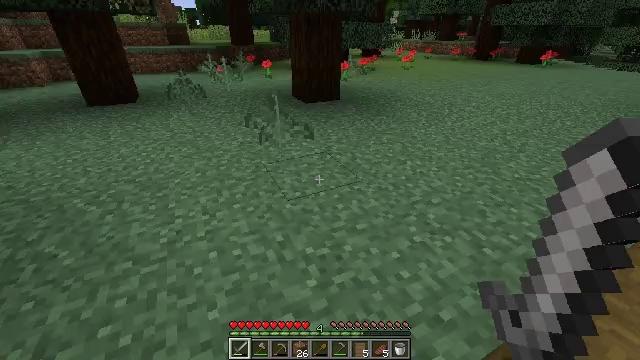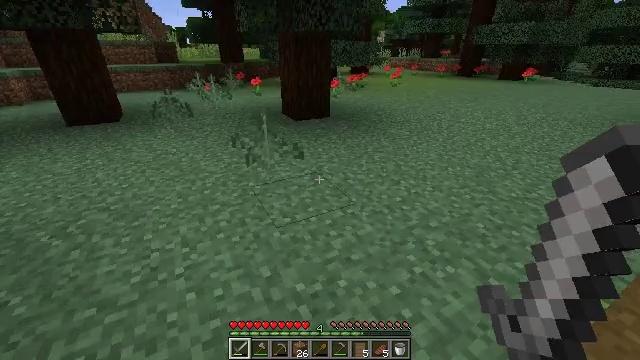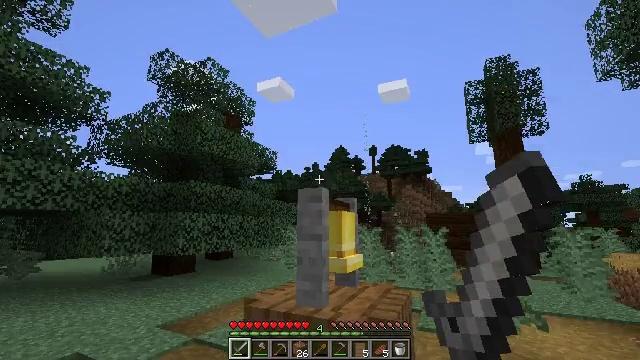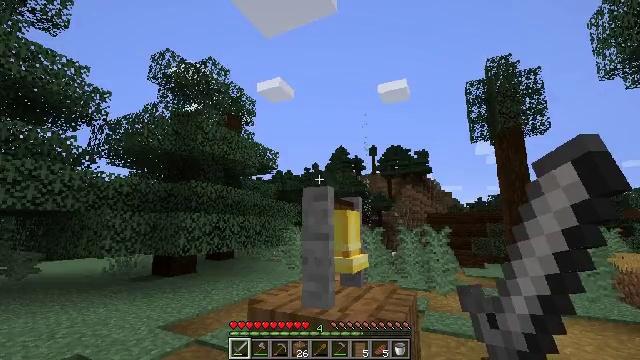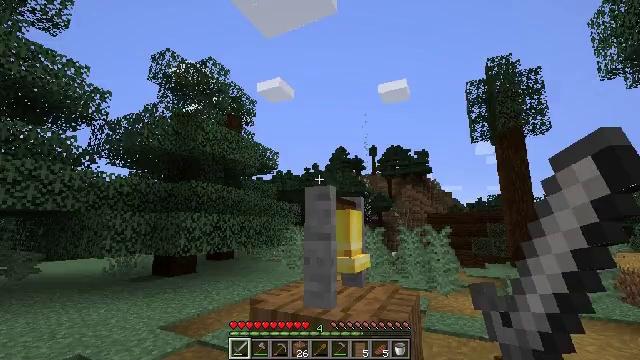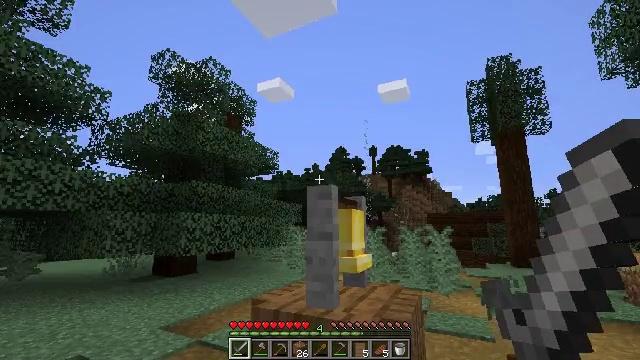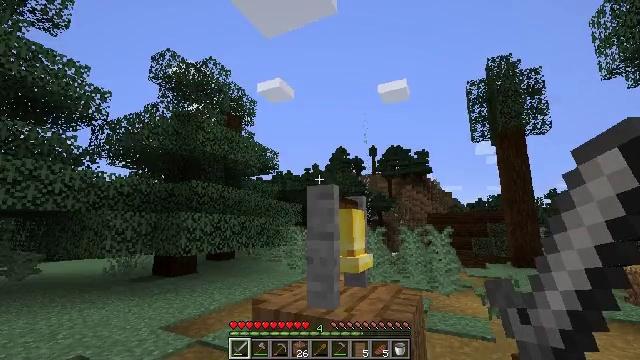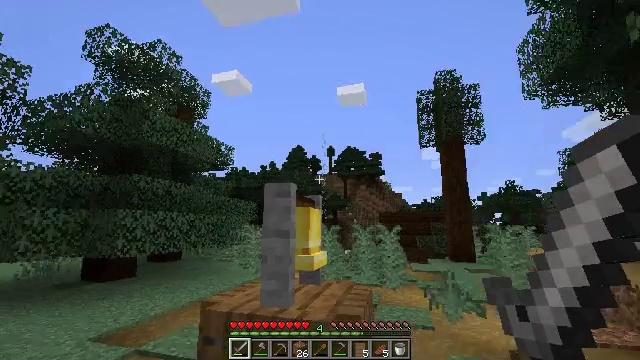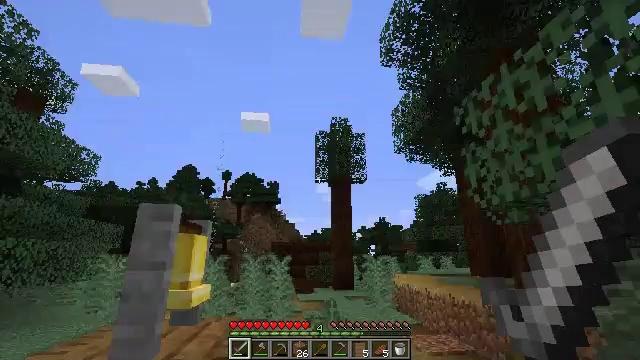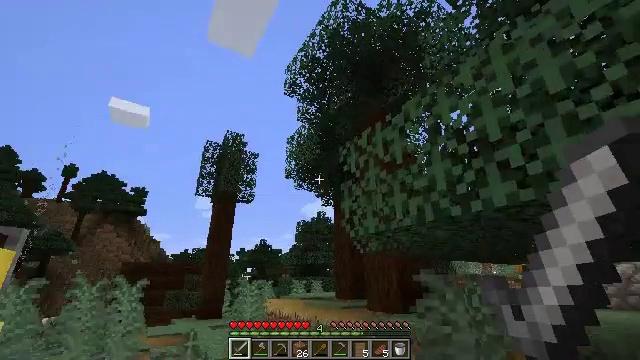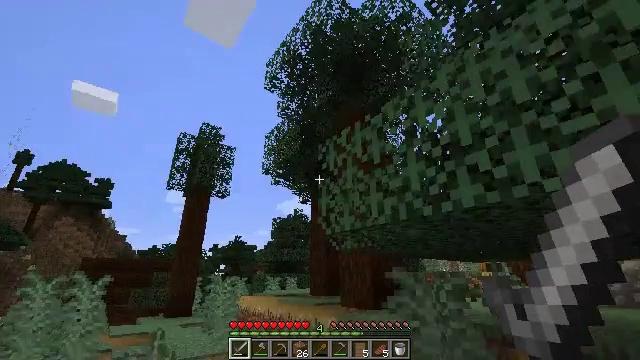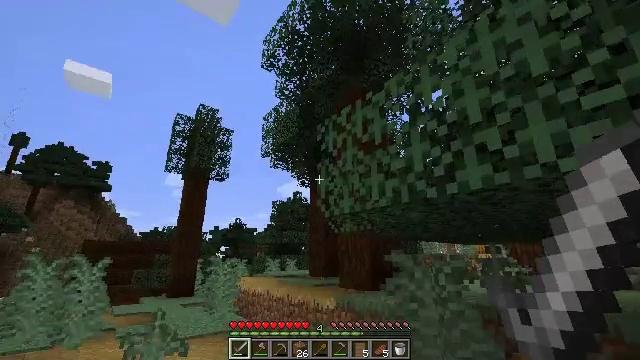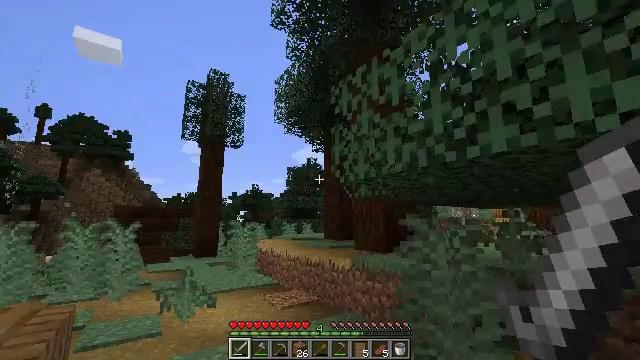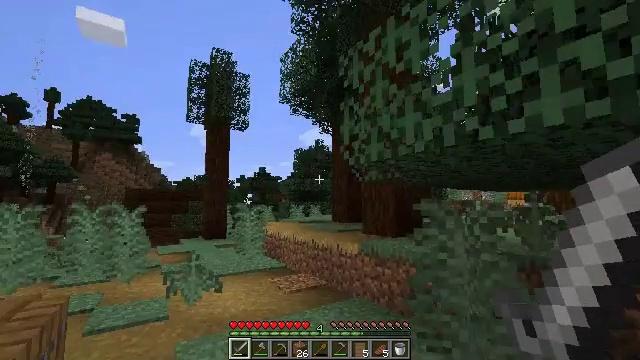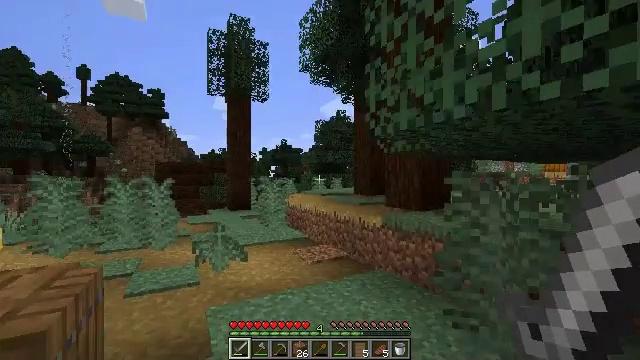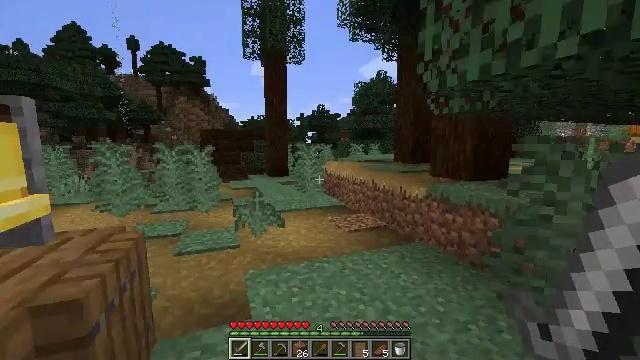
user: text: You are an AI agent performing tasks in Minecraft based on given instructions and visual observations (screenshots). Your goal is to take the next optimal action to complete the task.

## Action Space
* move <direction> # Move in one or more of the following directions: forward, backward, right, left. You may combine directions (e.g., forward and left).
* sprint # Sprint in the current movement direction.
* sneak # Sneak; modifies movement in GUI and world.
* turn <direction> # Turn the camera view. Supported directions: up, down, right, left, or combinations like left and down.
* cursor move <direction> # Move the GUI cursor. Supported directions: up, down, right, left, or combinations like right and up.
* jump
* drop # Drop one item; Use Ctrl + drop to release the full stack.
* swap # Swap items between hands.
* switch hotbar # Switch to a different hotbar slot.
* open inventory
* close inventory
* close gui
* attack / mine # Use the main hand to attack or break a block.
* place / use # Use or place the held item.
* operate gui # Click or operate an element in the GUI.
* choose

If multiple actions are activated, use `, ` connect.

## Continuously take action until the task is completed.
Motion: motion action
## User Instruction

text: Break the spruce door to remove it.
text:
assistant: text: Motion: move forward and move right
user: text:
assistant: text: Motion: move forward and move right, turn right and up
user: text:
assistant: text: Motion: no_op
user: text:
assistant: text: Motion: no_op
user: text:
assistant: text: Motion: no_op
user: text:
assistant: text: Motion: no_op
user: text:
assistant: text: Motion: turn right
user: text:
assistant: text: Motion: turn right and up
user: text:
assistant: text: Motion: turn right and up
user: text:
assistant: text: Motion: turn right
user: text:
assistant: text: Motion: move forward, turn down
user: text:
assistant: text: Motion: move forward, turn left and down
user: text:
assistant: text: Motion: move forward, turn left and down
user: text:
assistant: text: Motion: move forward, turn left and down
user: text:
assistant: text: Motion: move forward, turn left and down
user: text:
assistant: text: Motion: move forward, turn left and down
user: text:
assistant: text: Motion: move forward
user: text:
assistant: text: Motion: move forward and move right
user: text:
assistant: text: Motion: move forward and move right
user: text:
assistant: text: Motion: move forward and move right, turn right
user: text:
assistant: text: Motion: move forward and move right
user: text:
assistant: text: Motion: move forward
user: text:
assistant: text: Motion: move forward
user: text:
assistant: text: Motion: move forward
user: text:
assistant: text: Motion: move forward, turn left
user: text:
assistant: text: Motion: move forward, turn left
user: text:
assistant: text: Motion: move forward, turn left
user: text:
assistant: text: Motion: move forward, turn left
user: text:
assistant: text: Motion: move forward, turn left
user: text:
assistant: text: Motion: move forward, turn left